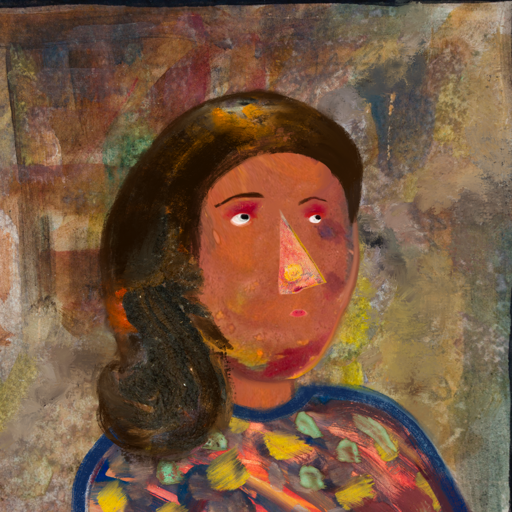
Background: Mosgoul, Head And Neck Side: Mother_And_Son_Son, Face Side: Irani, Bust: Mother_And_Son_Mother, Hair Side: Gypsy_Queen, Head Accessory: Blank, Second Necklace: Blank, Necklace: Blank, Baby: Blank